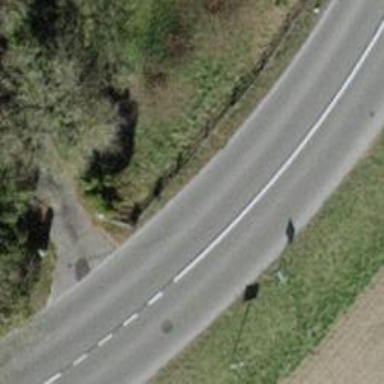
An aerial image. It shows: Secondary road with asphalt surface.